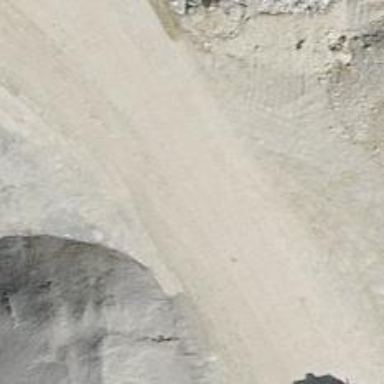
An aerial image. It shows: Unpaved track road.